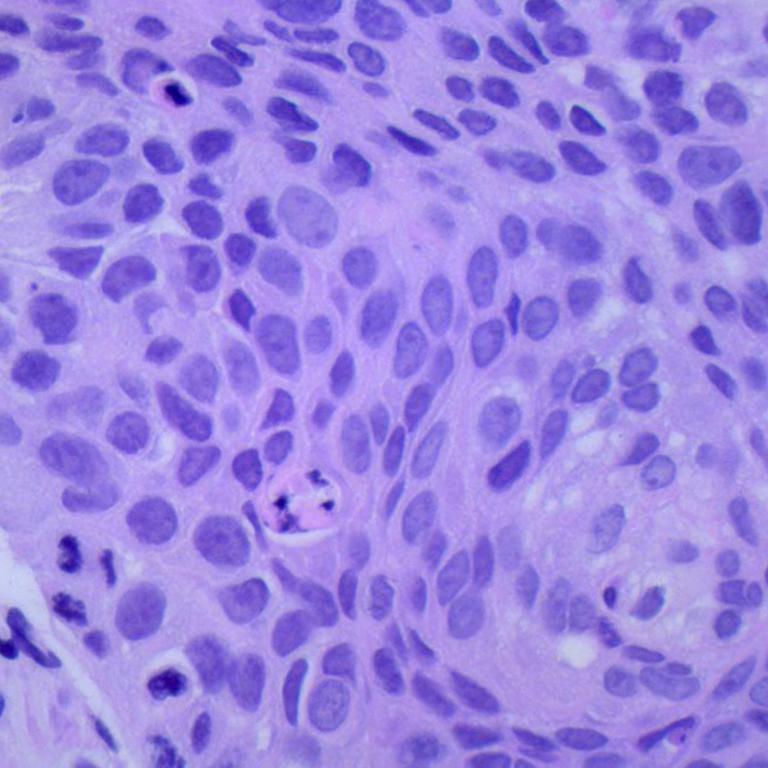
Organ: lung
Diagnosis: squamous carcinomas